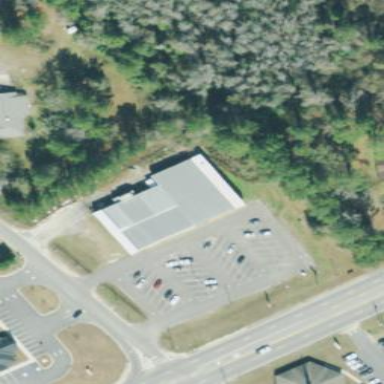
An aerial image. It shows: Retail building.